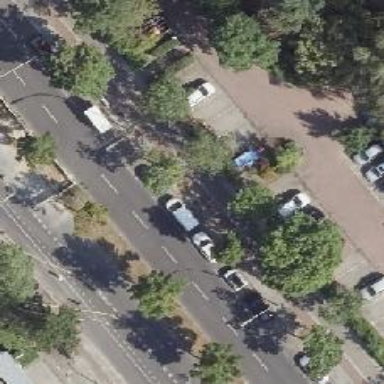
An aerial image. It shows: Avenue lined with deciduous broadleaved trees.